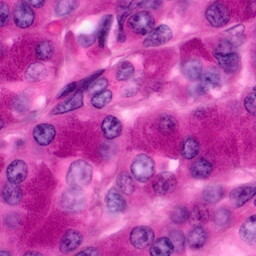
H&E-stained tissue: Pancreatic